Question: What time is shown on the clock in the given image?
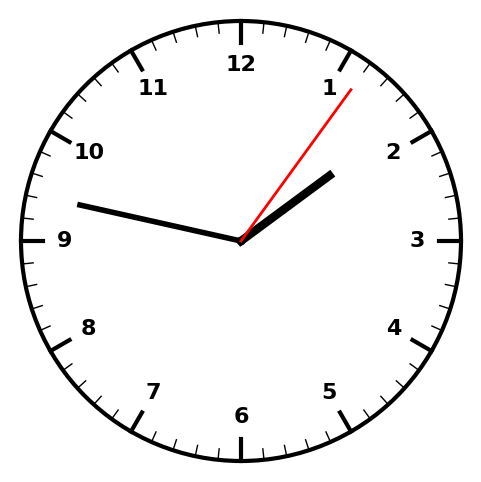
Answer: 01:47:06